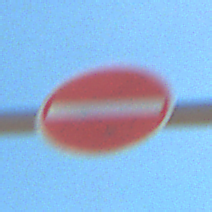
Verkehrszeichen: VerbotDerEinfahrt
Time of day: Midday
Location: Outdoor (Nature)
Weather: PartlyCloudy
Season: NotSpecified
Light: Natural